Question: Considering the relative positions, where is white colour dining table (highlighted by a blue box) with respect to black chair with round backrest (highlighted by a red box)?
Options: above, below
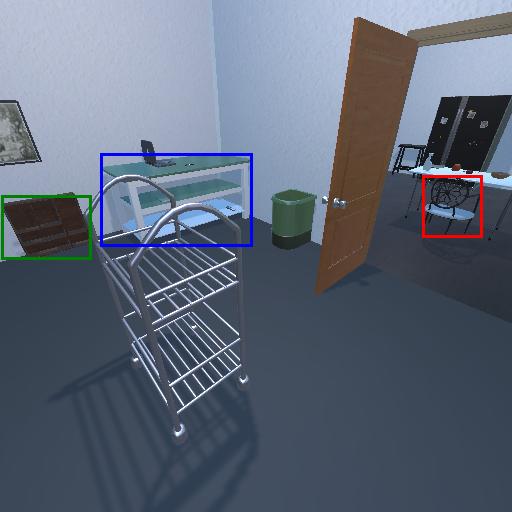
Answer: above